Aerial crown-view tile of a tropical tree (Barro Colorado Island, Panama), acquired 20250124:
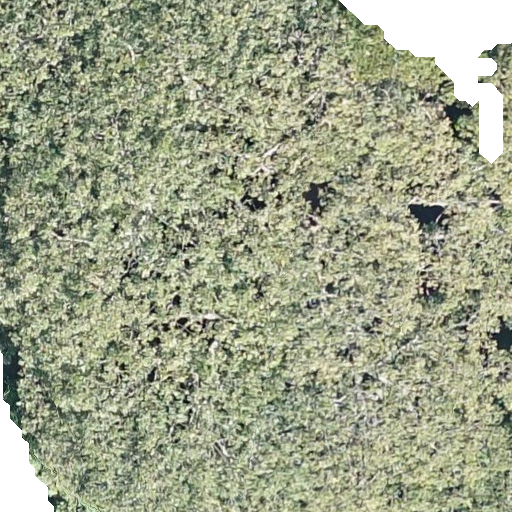
Species: Dipteryx oleifera
GBIF accepted scientific name: Dipteryx oleifera
Crown area: 643.011 m²